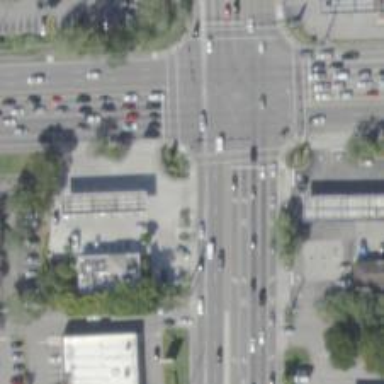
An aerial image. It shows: Crossing road.